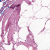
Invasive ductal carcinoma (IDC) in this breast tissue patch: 0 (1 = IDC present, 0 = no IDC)